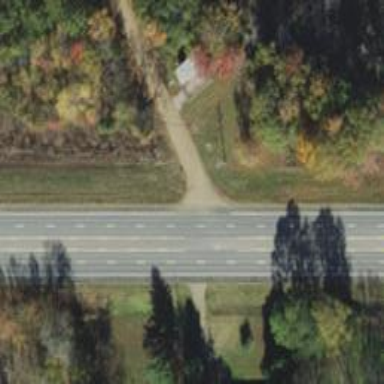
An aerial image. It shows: Trunk highway.